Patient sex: F
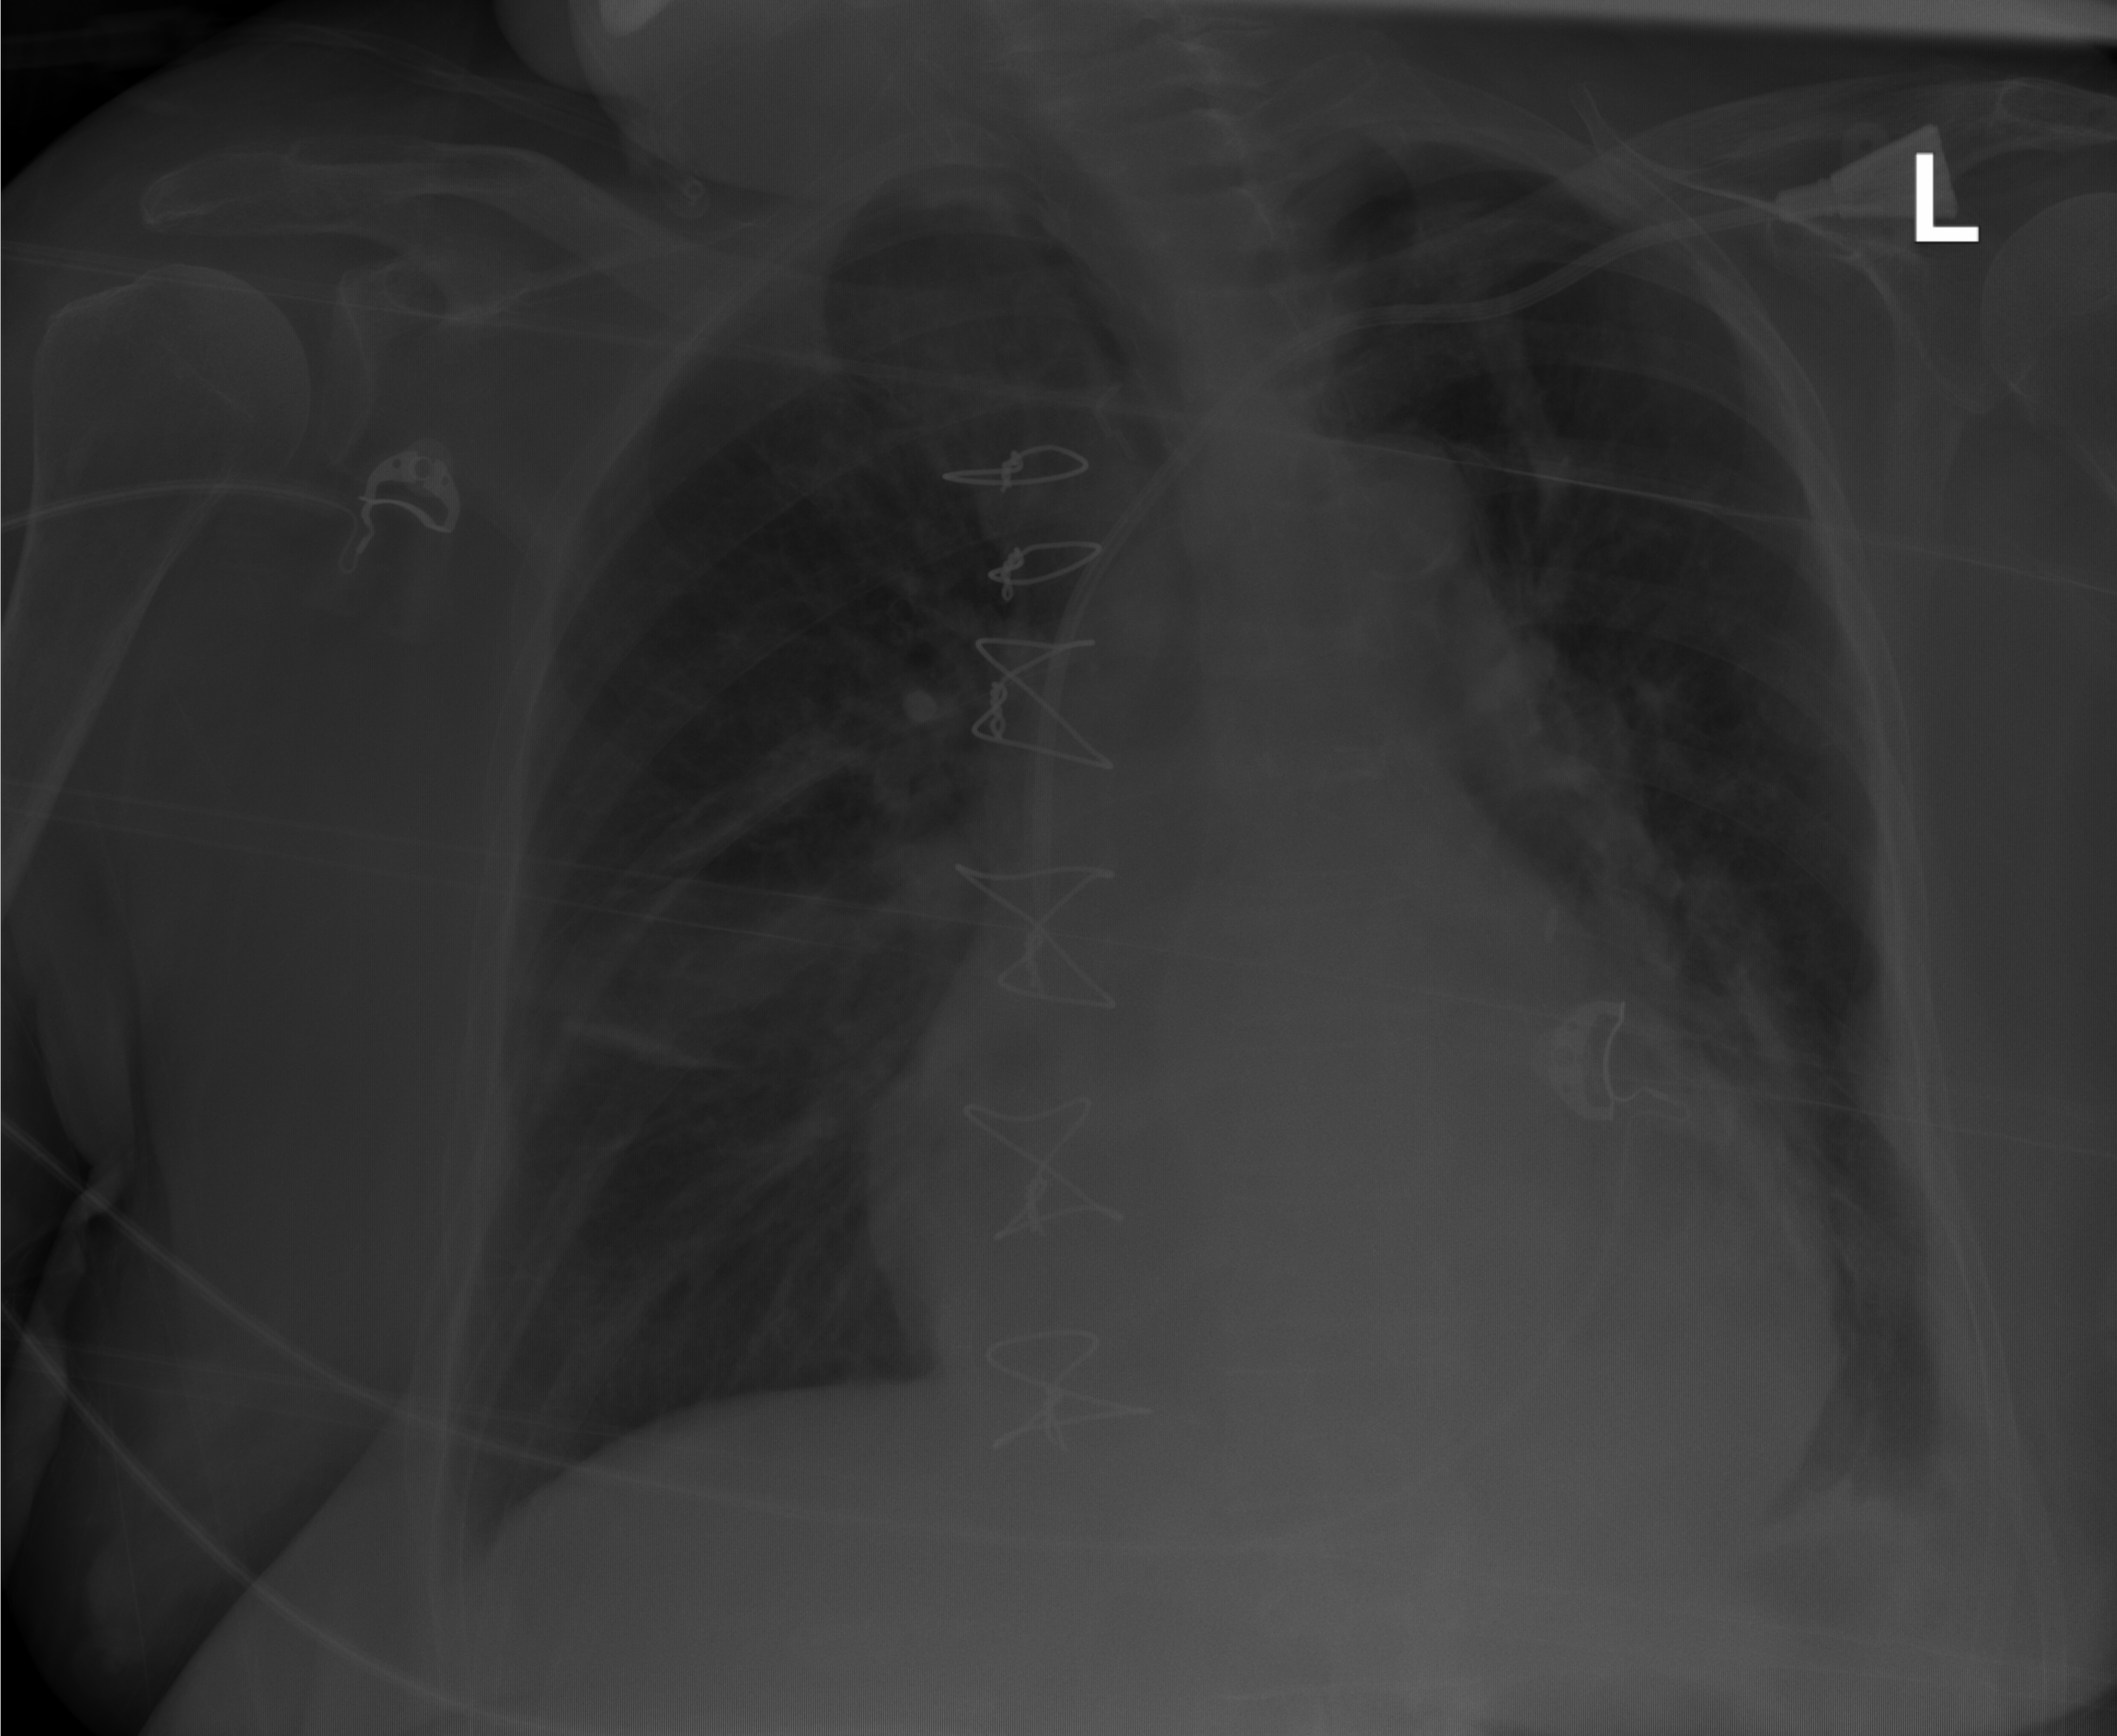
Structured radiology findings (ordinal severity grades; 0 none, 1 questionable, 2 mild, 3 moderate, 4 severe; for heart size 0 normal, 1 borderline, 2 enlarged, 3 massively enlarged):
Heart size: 2
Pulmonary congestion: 2
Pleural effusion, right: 0
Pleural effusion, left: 1
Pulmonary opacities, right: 1
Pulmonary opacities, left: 0
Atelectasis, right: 1
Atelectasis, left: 2